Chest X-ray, AP view. Patient: 63 years old, sex M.
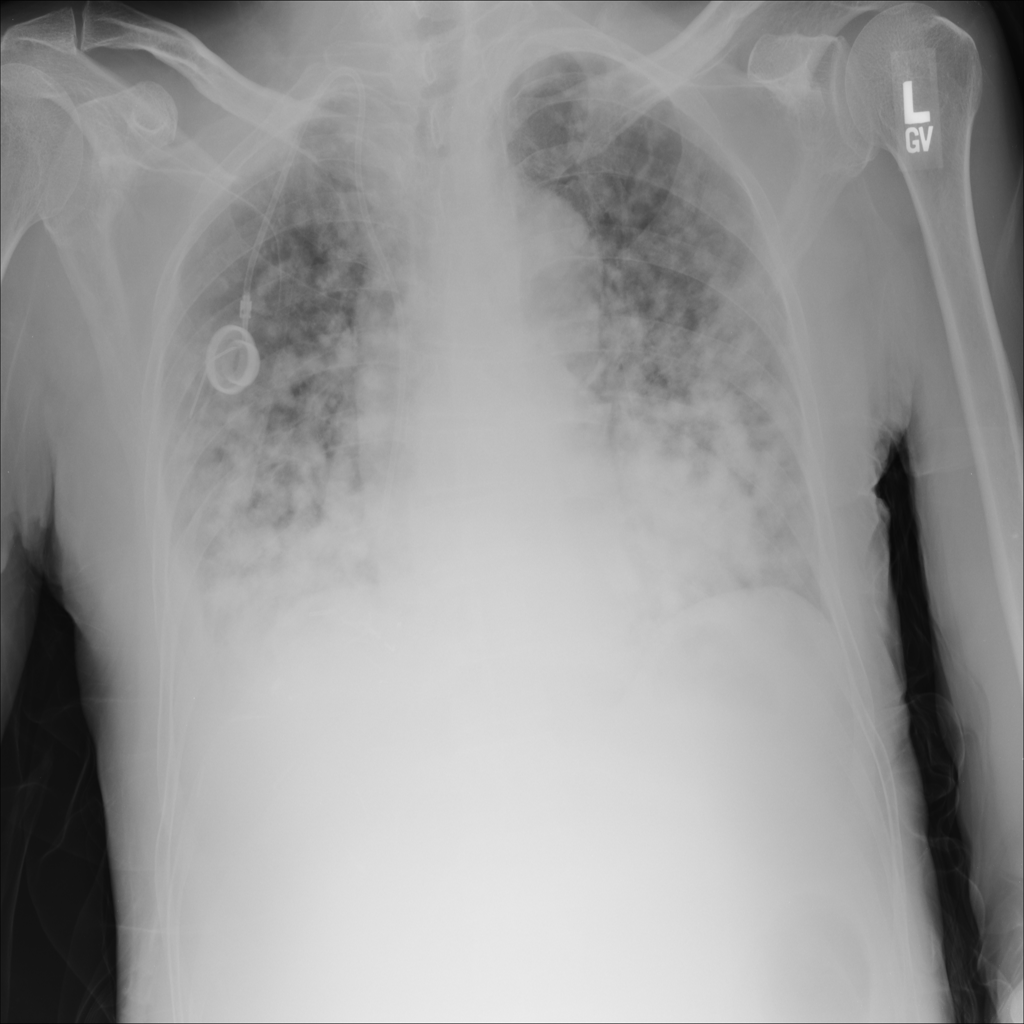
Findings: Effusion